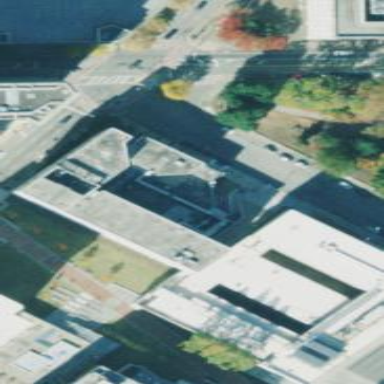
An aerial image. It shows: View of university building.